Question: I am trying populate H3 with the sum of column E for rows that have the same month and same year as H2. Any ideas would be greatly appreciated!

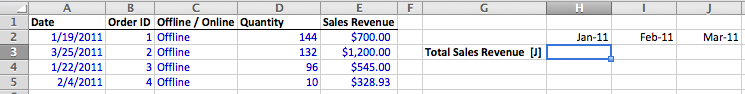
Answer: Here is a working formula without another column:
'''
=SUMPRODUCT((MONTH($A$2:$A$6)=MONTH(H$2))*(YEAR($A$2:$A$6)=YEAR(H$2))*$E$2:$E$6)
'''
And the french version:
'''
=SOMMEPROD(--(MOIS($A$2:$A$6)=MOIS(H$2))*--(ANNEE($A$2:$A$6)=ANNEE(H$2))*$E$2:$E$6)
'''
This is an array formula you have to validate with Ctr + Shift + Enter